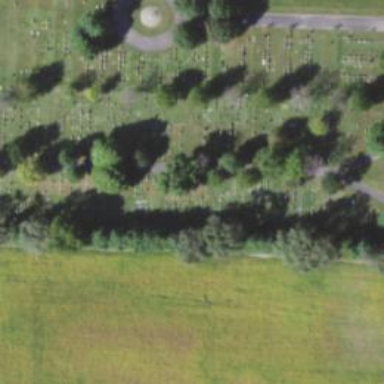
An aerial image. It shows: Cemetery.